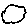
Label: cloud